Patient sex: F
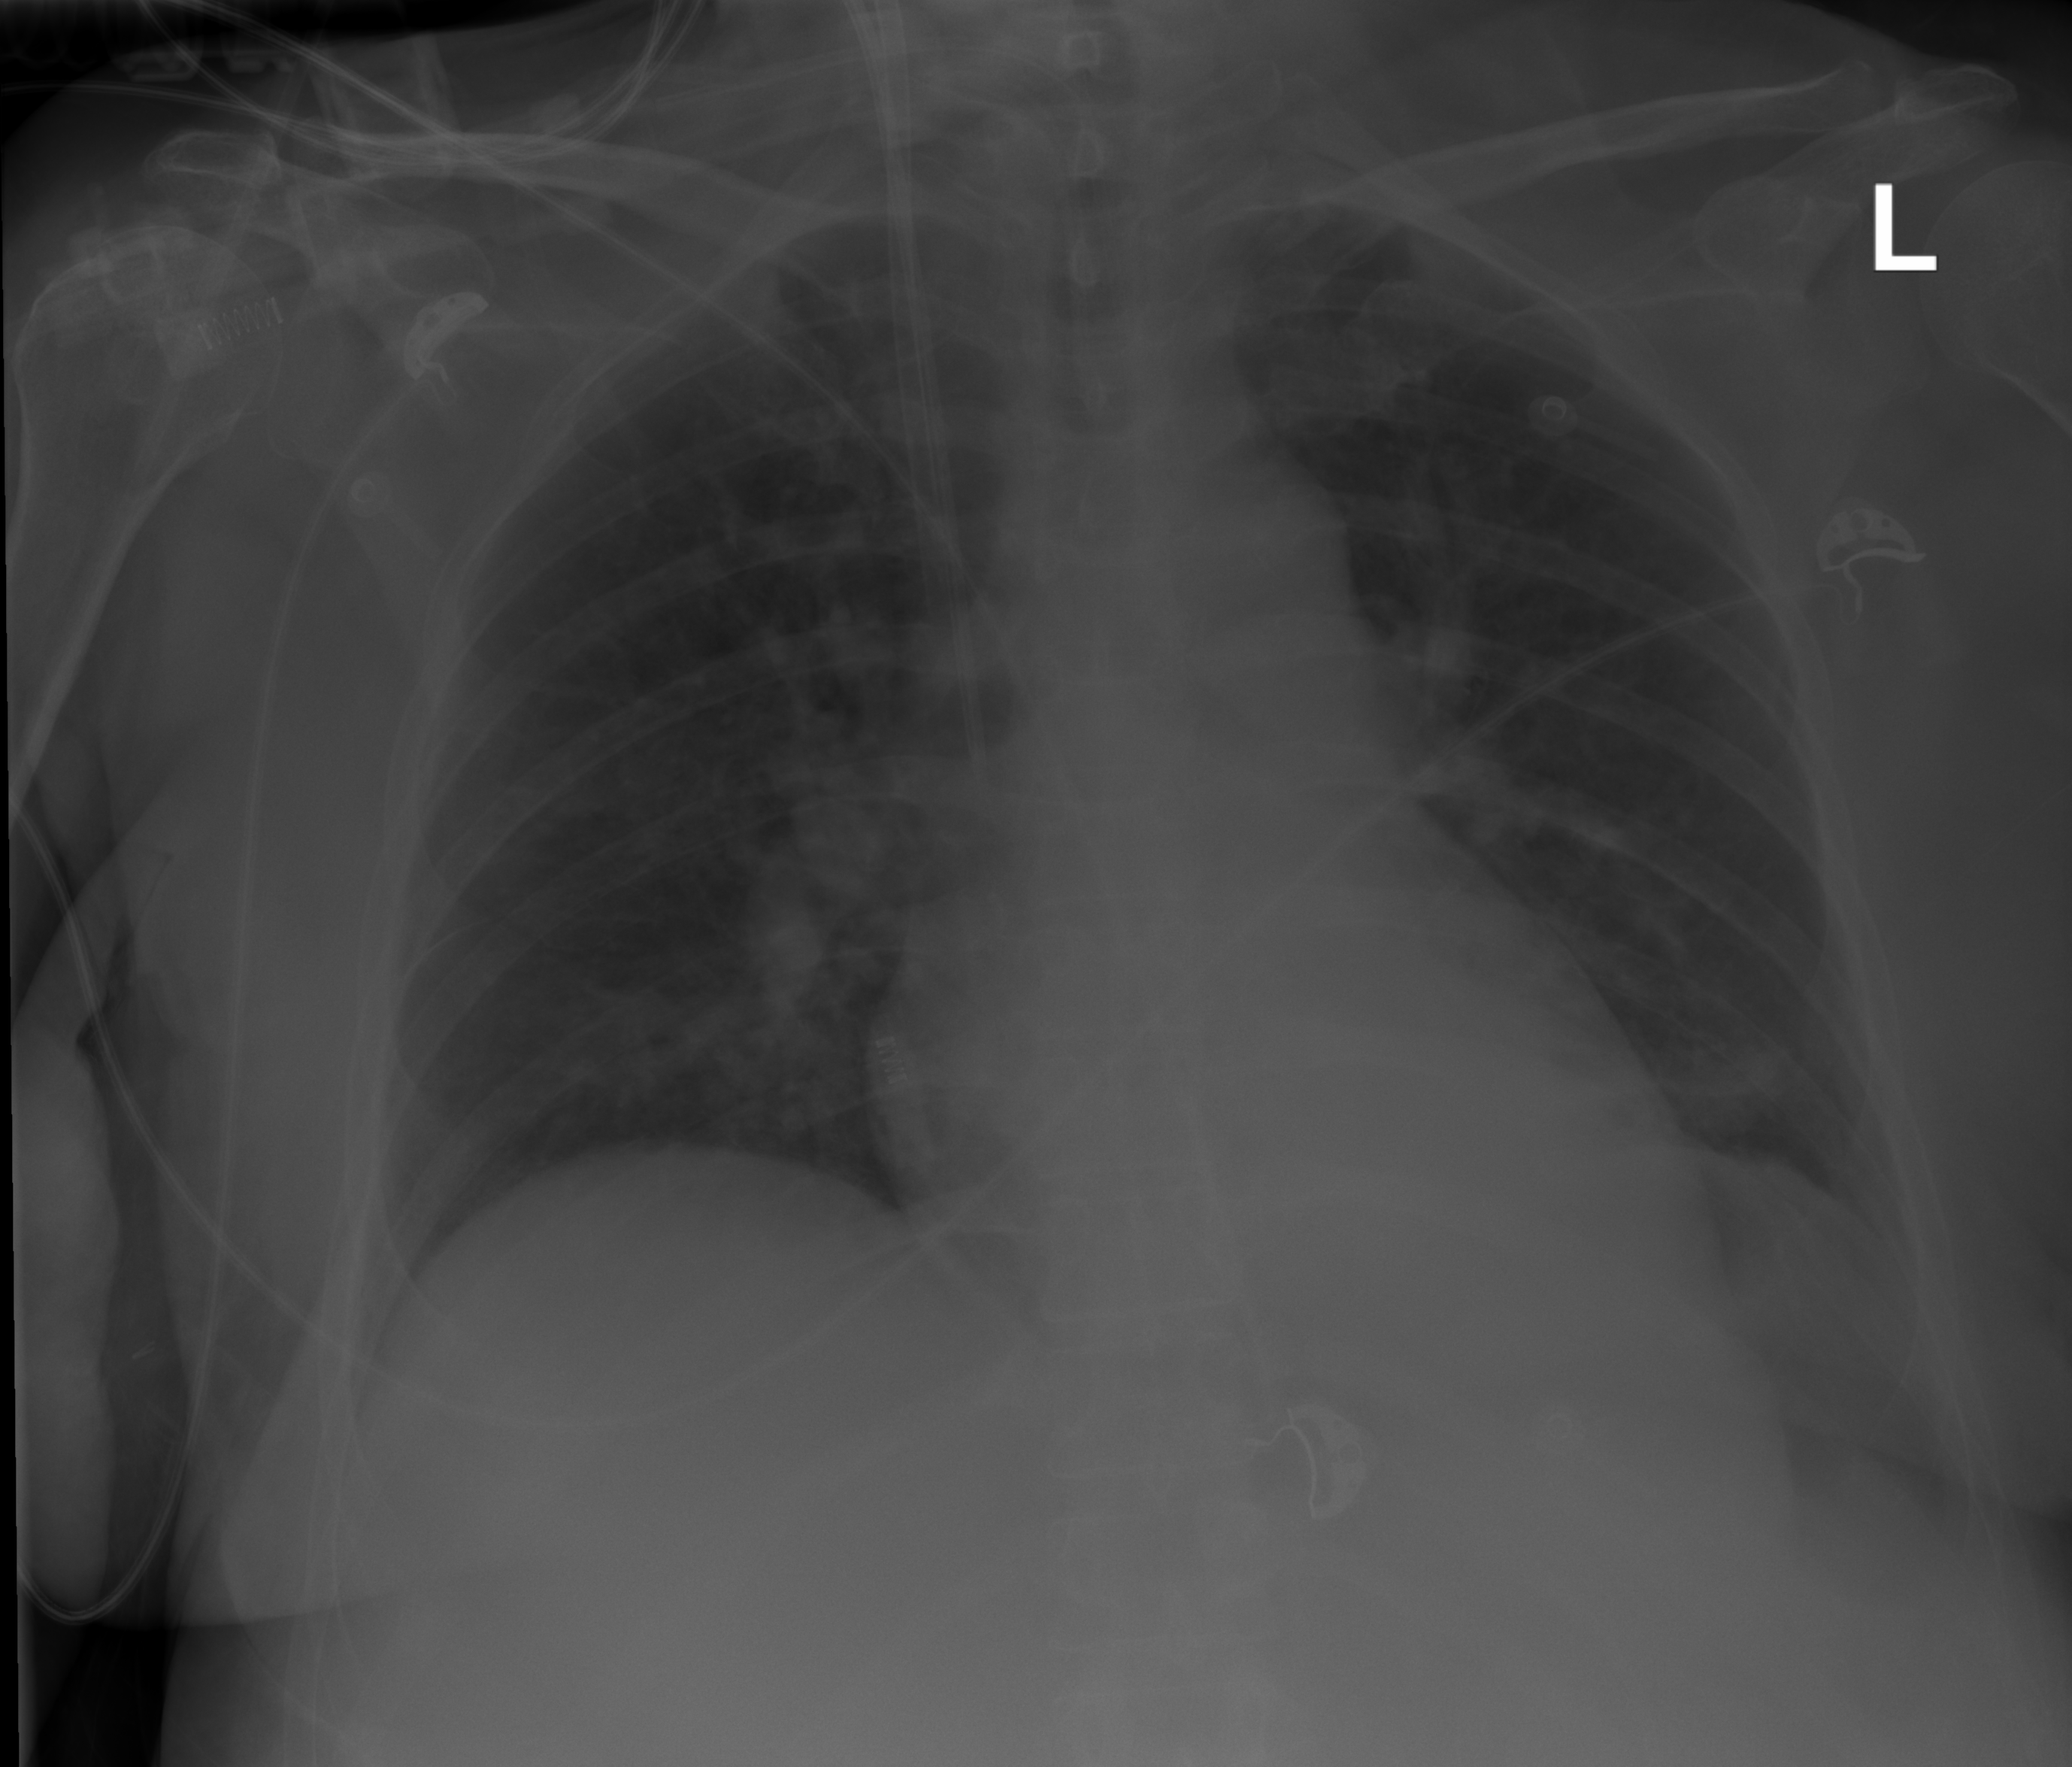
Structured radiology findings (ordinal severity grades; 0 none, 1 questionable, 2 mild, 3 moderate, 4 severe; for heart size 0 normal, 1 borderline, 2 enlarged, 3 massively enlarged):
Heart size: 0
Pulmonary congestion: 0
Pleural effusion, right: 0
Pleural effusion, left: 0
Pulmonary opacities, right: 0
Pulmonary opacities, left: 0
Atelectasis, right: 1
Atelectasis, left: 2